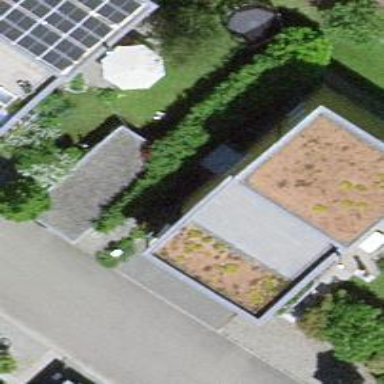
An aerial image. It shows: Garage building.